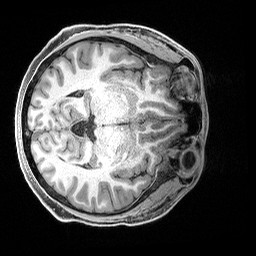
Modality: T1w
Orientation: axial
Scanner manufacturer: siemens
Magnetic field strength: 3 T
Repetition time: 2.4 s
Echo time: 0.00122 s